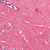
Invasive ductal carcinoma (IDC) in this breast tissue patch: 1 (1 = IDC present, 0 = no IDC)